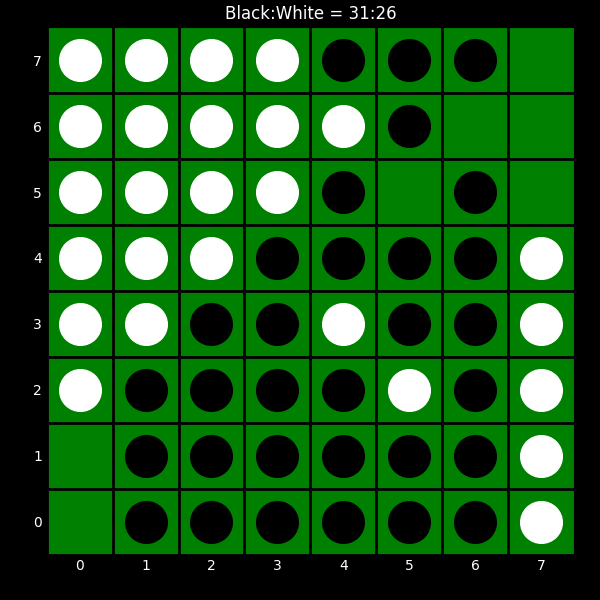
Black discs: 31
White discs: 26